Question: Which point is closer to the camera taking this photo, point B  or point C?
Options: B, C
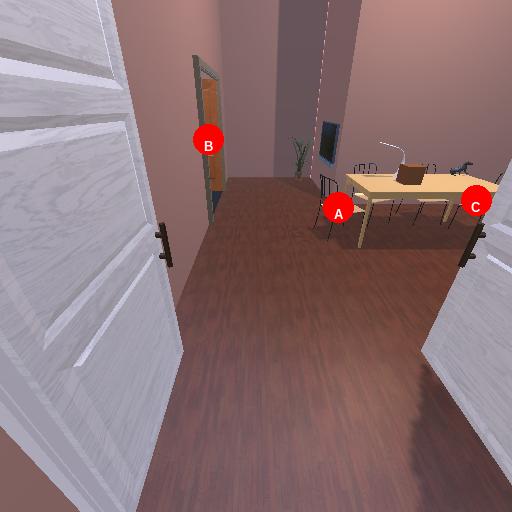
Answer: B